The plot shows how the frequency content of a bearing vibration signal evolves over time (STFT spectrogram). Classify the bearing condition as one of: normal, inner_race, outer_race, ball.
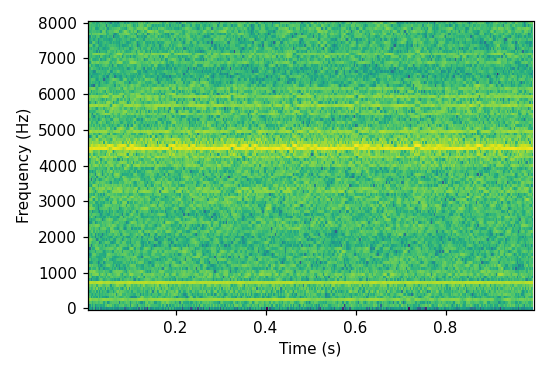
Answer: outer_race